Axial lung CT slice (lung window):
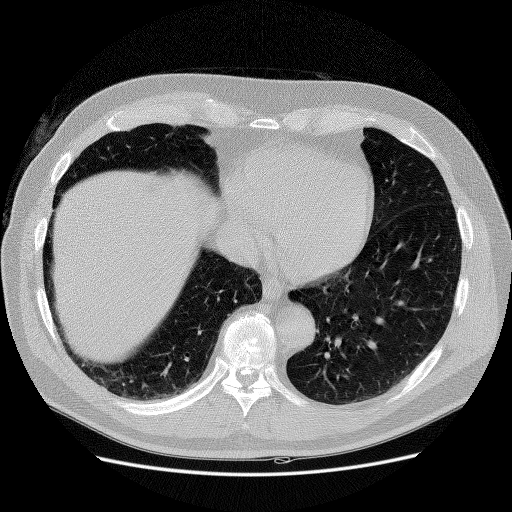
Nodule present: no